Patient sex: M
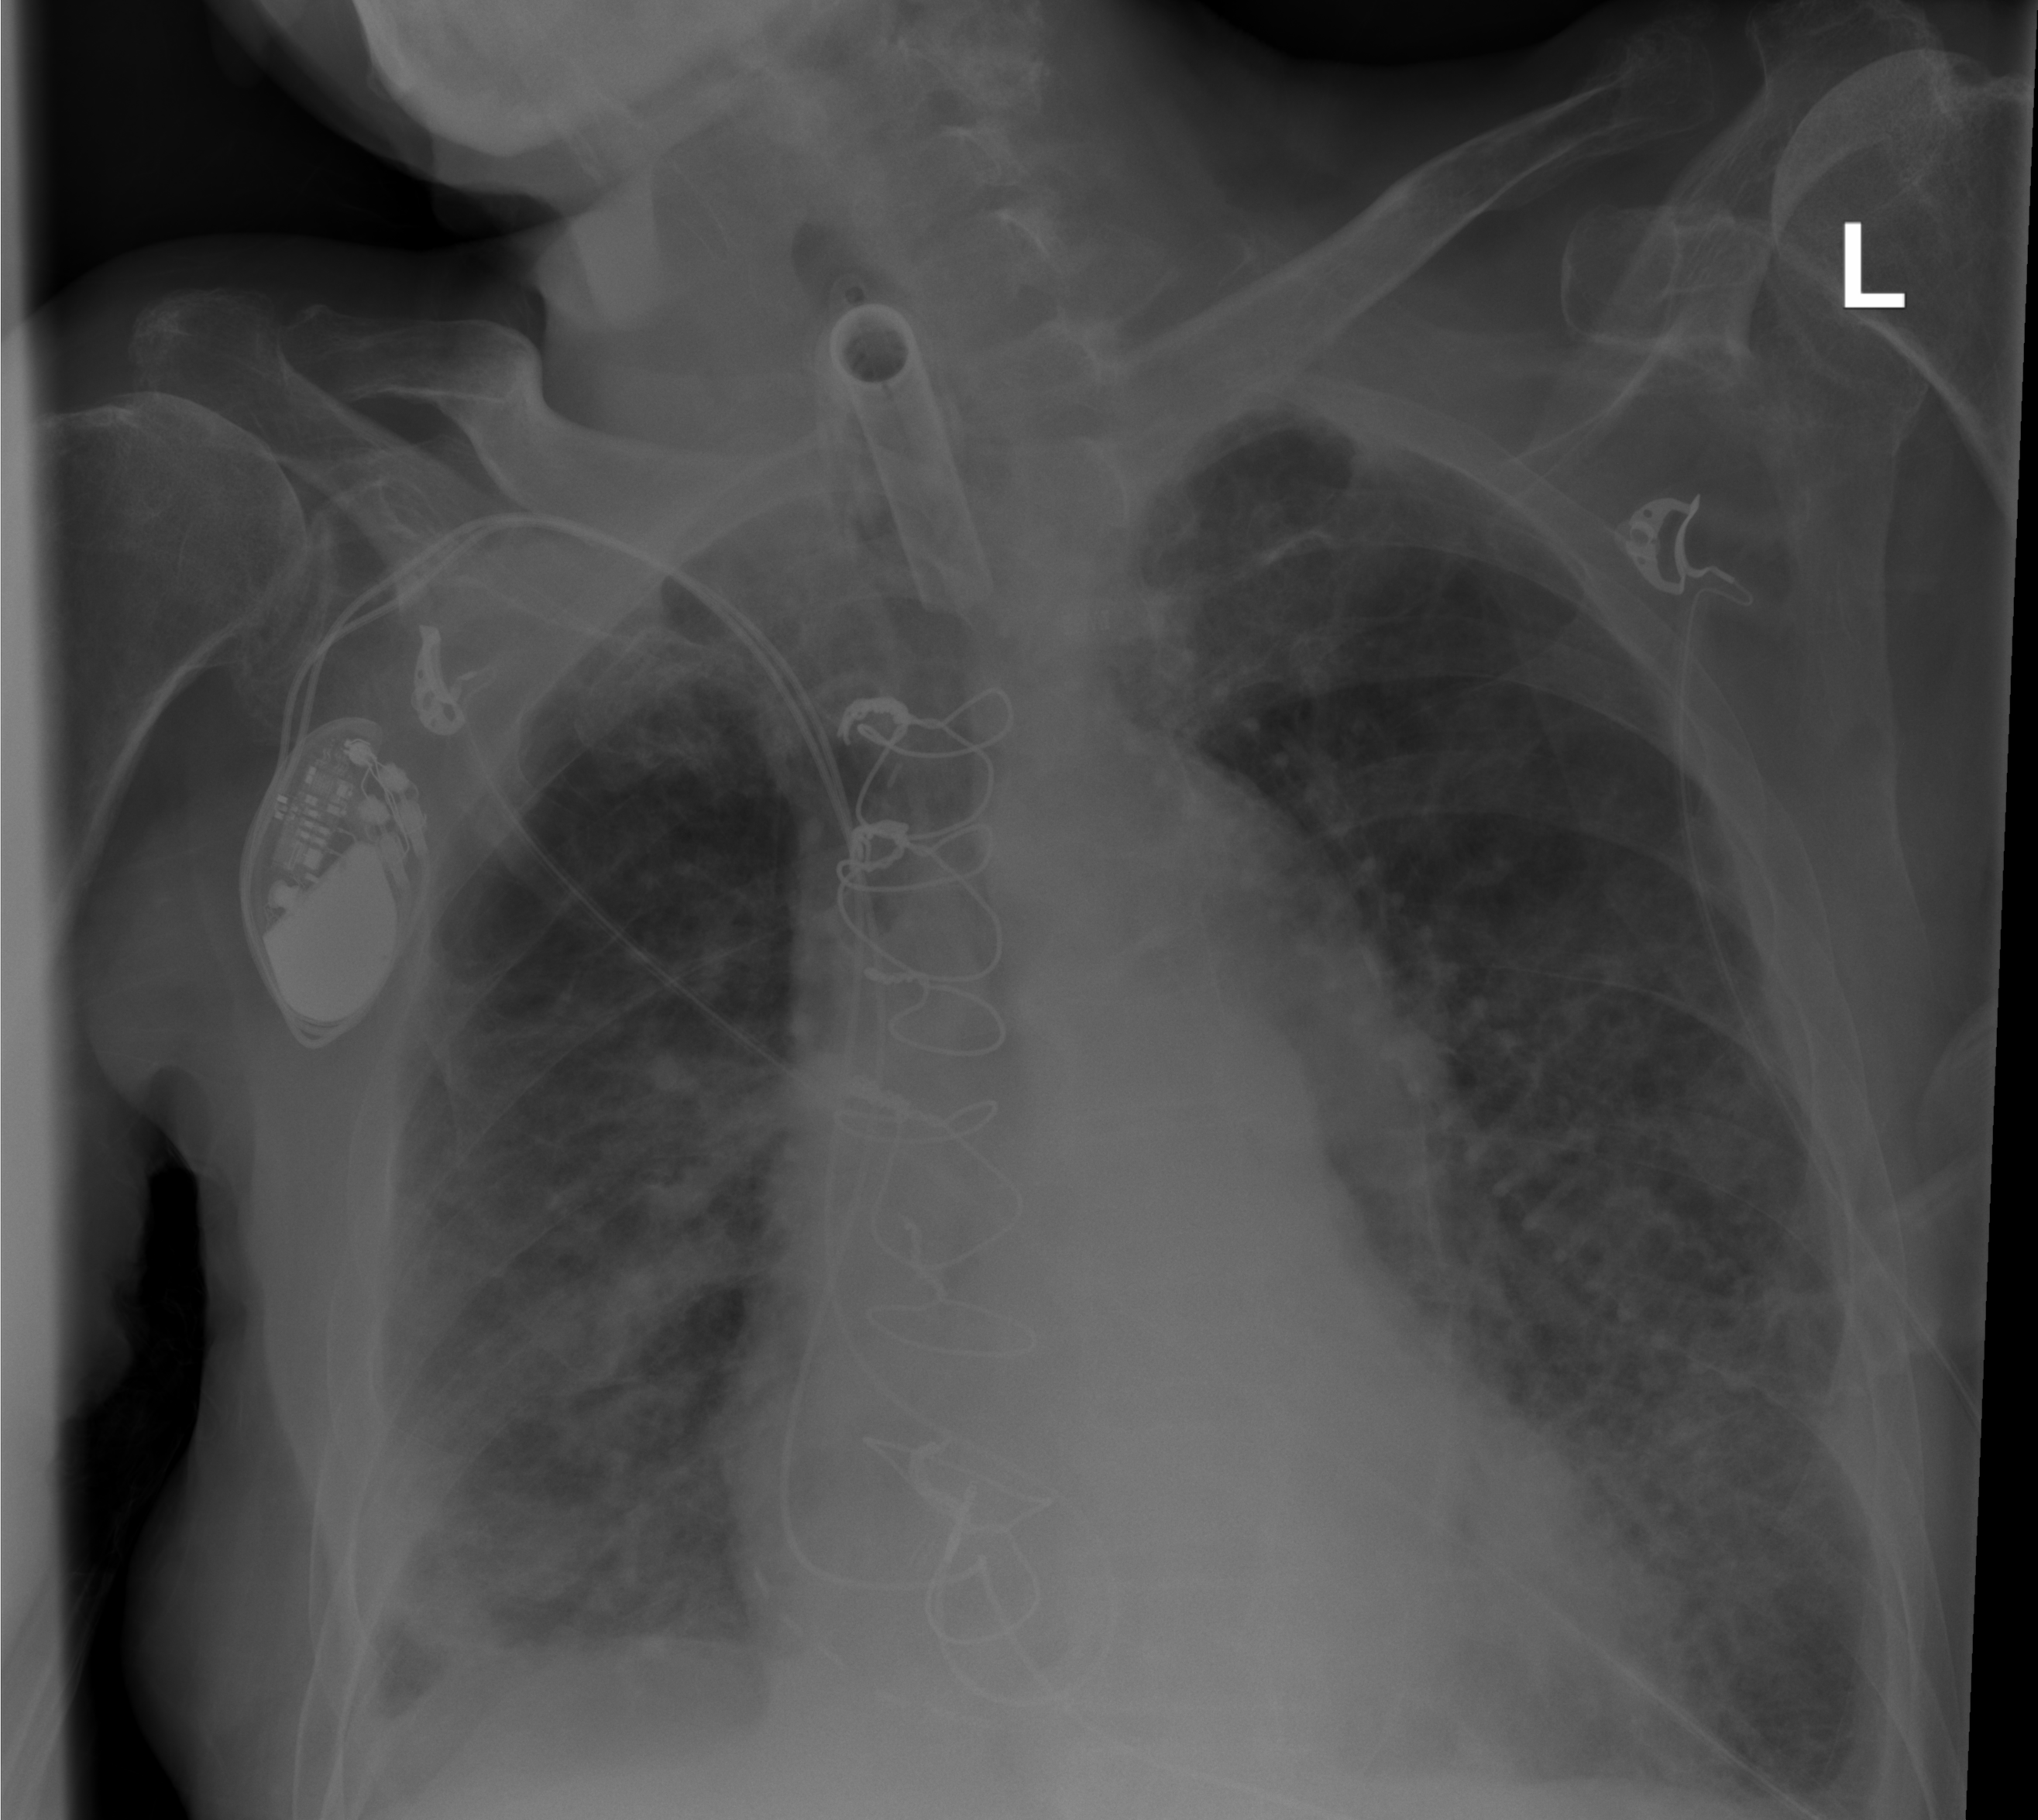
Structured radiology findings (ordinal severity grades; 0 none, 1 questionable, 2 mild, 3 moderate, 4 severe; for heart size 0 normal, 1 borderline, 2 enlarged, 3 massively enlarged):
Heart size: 2
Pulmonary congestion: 0
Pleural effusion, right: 0
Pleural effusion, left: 0
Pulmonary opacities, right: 2
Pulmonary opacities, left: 2
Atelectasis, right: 2
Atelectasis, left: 2